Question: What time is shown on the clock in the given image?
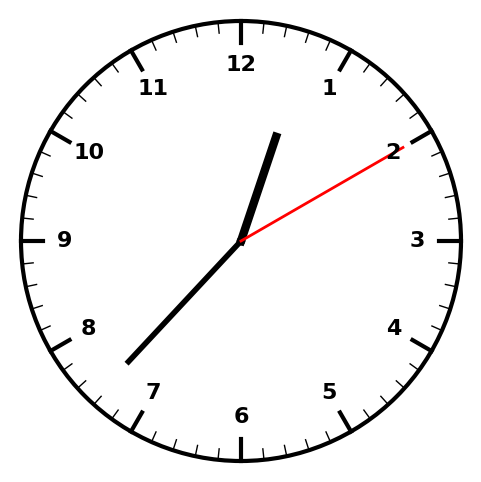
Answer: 12:37:10